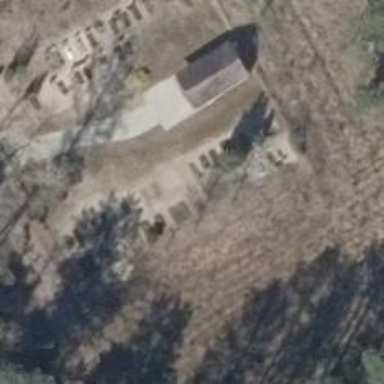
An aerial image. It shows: Cemetery.